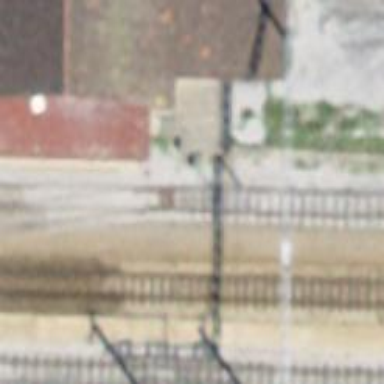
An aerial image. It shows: Railway switch.